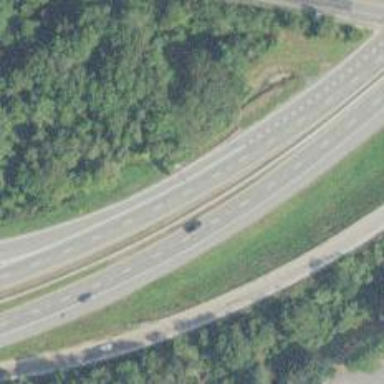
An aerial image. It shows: Motorway junction.